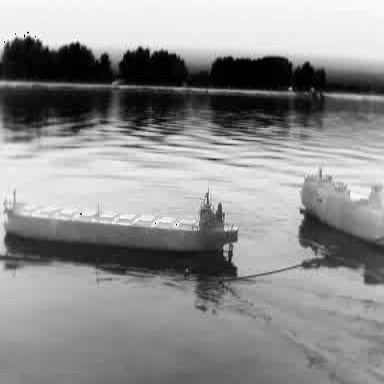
There are two objects shown in the infrared image, including a liner, and a container_ship.